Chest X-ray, PA view. Patient: 29 years old, sex F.
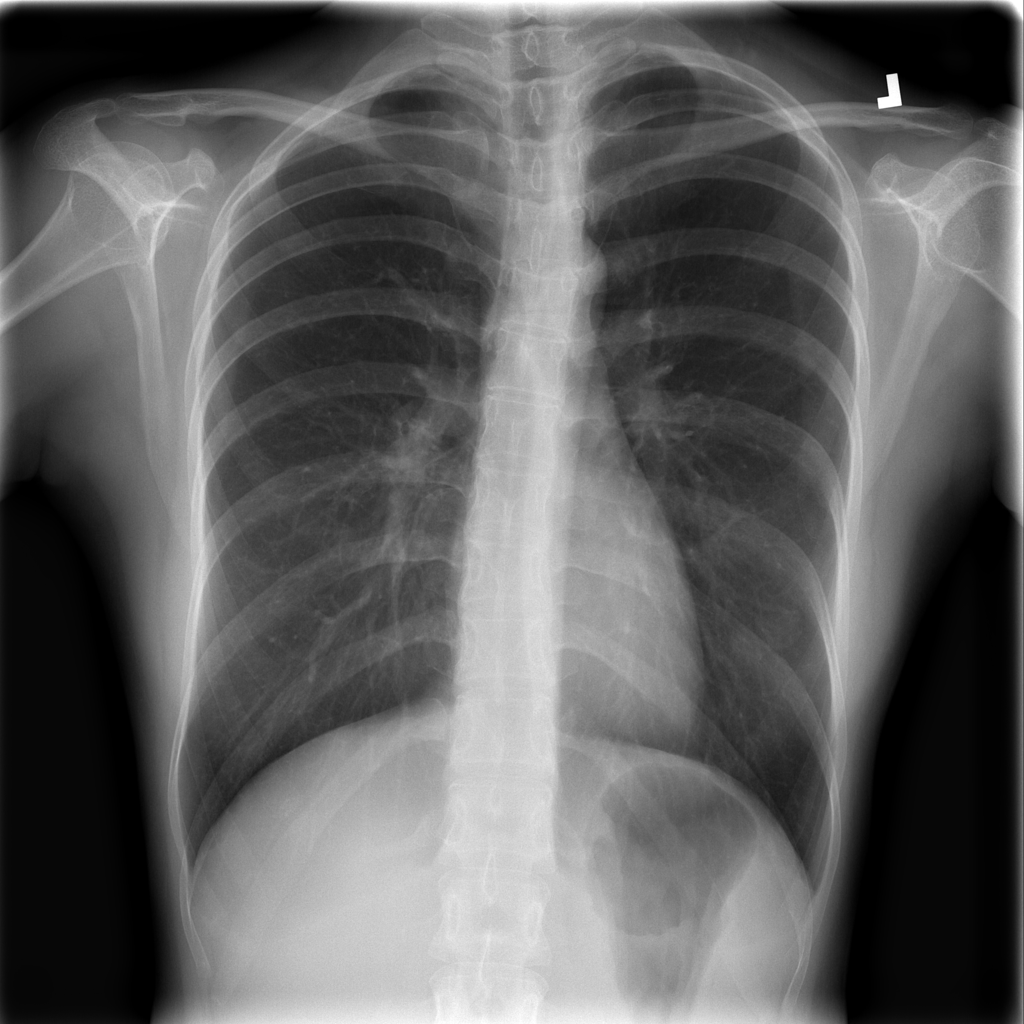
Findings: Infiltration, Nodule